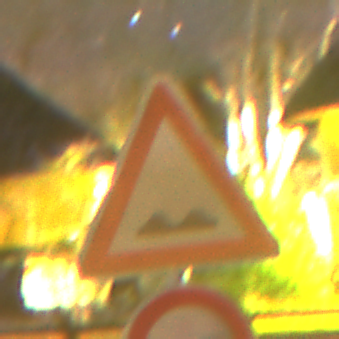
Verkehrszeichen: UnebeneFahrbahn
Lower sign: Ueberholverbot
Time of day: Night
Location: Outdoor (Suburban)
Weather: Clear
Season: NotSpecified
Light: Artificial